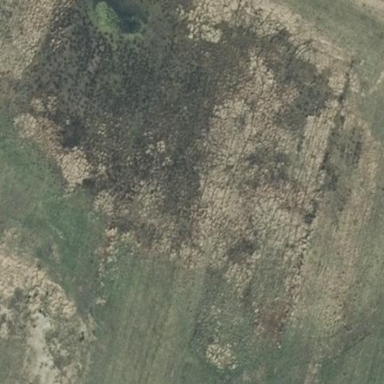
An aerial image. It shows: Wetland area characterized by wet meadow.